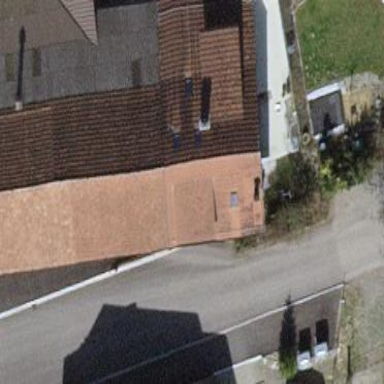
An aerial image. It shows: Building with tile roof.